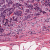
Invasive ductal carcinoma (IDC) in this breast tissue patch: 1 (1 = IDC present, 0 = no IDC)